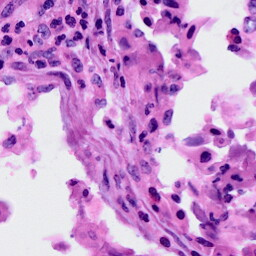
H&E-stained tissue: Cervix